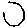
Label: hexagon